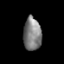
Tissue: lung
Cell type: T cells
Senescence score: 0.1922
Nuclear area (px): 581
Mean DAPI intensity: 126.31